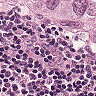
Metastatic tissue present: yes